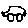
Label: car